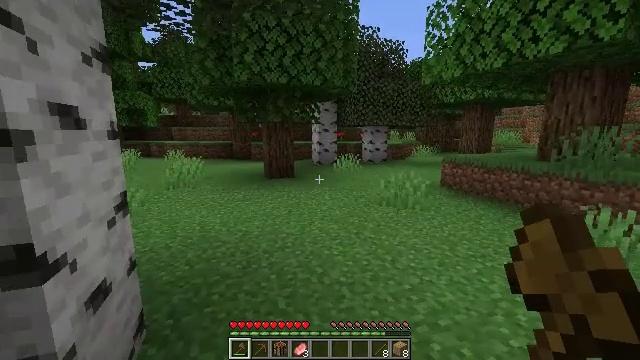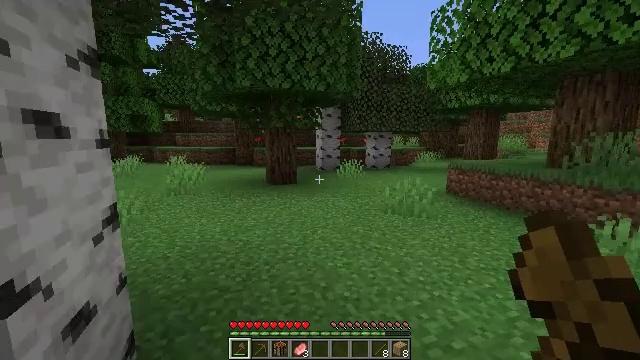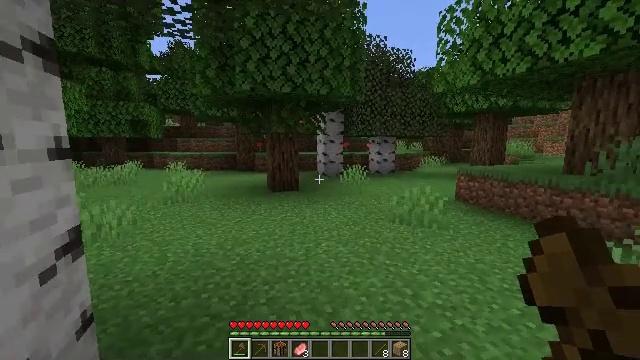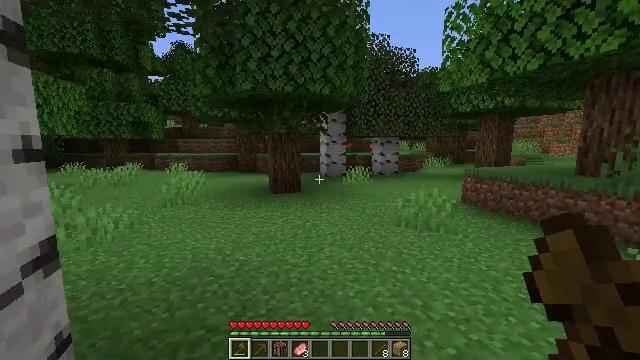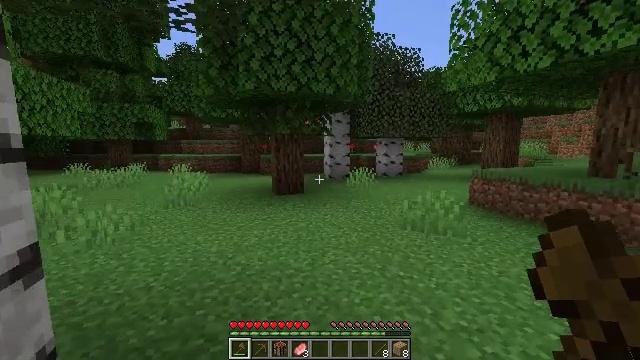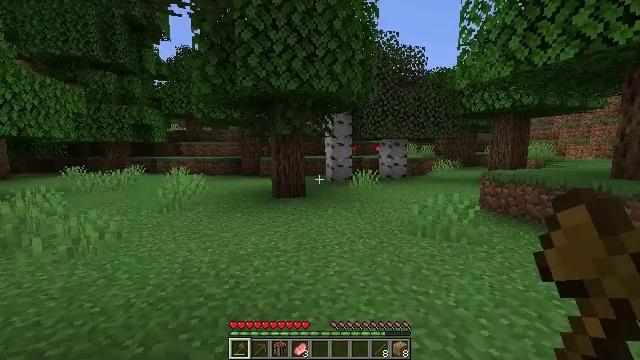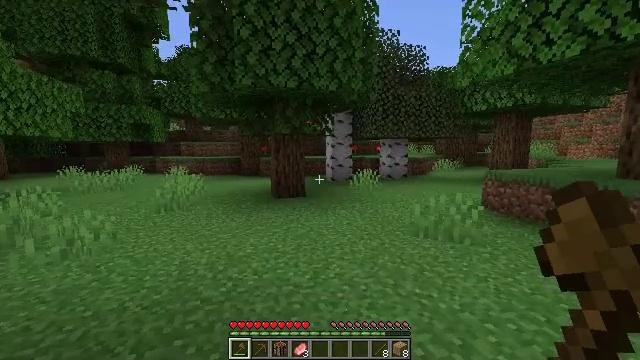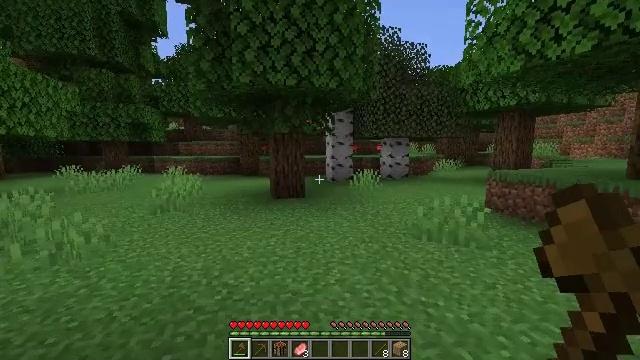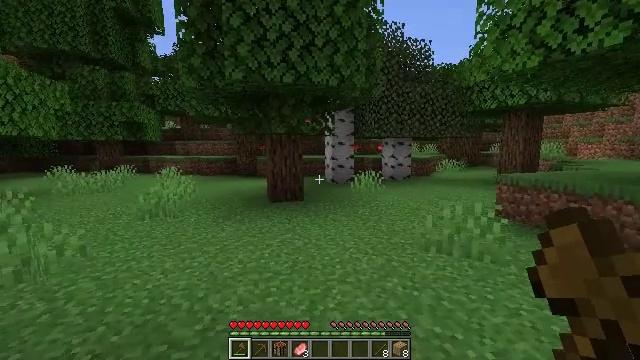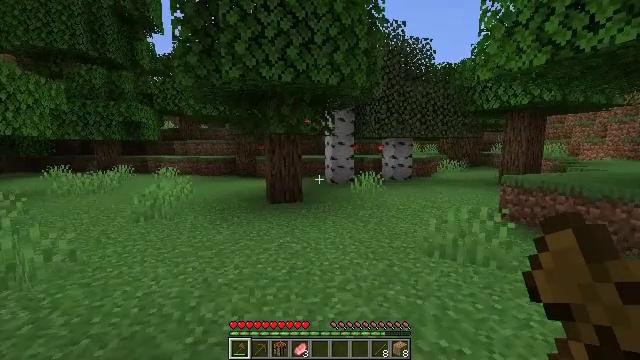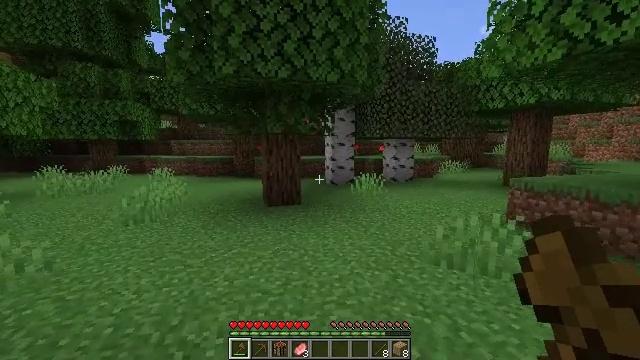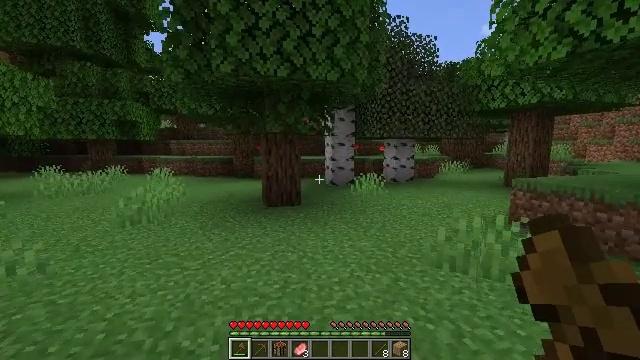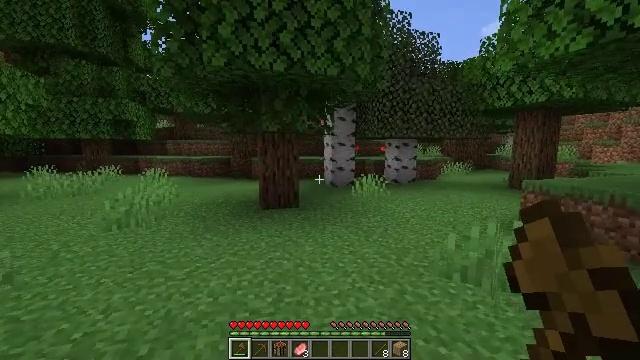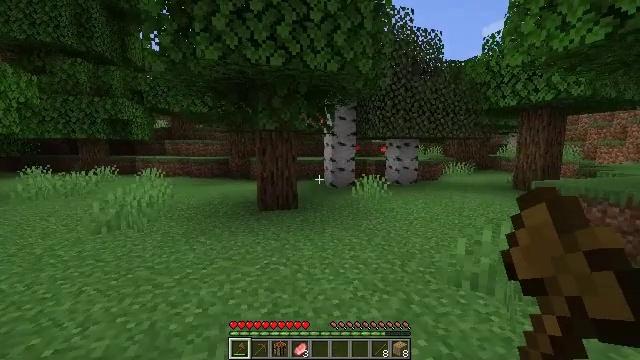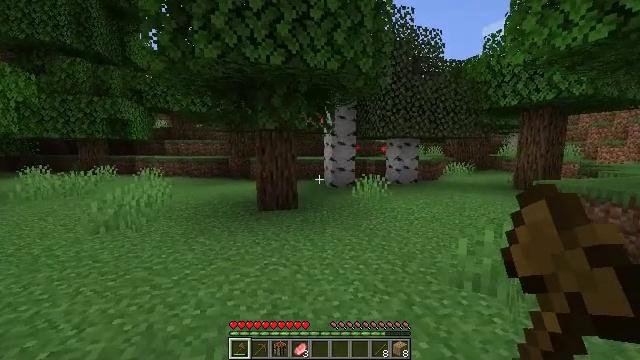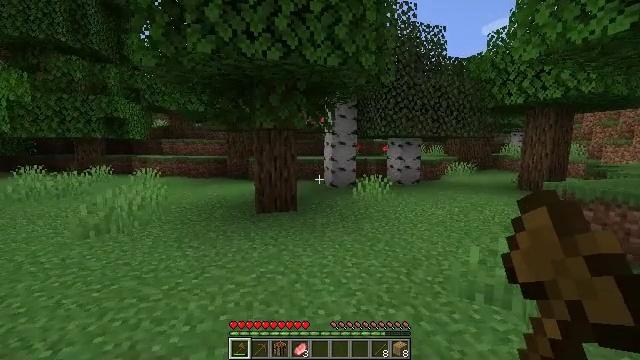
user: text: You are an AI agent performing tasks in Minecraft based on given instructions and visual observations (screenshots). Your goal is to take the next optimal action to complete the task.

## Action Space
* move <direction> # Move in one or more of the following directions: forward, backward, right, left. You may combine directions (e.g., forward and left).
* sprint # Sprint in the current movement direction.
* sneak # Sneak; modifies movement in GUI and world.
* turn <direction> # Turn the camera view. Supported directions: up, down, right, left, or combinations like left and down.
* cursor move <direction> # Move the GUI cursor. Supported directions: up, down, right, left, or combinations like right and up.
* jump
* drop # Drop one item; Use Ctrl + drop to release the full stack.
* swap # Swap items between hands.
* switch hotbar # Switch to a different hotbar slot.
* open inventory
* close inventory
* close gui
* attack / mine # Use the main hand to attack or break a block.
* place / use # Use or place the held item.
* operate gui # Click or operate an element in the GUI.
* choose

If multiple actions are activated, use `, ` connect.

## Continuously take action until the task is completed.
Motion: motion action
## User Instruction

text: Break the poppy plant.
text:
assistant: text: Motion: move forward, turn up
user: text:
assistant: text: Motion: move forward, turn up
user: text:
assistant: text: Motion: move forward
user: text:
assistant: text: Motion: move forward
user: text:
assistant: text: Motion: move forward
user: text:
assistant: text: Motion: move forward
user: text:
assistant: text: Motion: move forward
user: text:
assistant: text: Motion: move forward
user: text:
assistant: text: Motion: move forward
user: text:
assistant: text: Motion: move forward
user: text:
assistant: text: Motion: move forward
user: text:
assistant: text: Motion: move forward
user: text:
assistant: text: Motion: move forward
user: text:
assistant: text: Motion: move forward
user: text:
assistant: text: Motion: move forward
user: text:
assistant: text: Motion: move forward
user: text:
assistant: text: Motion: move forward
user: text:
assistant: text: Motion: move forward
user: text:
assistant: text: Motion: move forward
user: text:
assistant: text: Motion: move forward
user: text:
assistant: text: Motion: move forward
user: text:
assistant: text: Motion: move forward
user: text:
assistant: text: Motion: move forward
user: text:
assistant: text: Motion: move forward
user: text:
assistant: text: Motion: move forward
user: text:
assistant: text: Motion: move forward
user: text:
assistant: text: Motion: move forward
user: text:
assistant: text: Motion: move forward
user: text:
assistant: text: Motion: move forward
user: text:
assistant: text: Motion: move forward